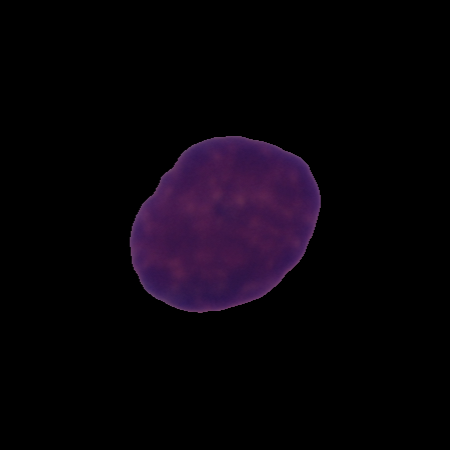
Label: healthy